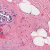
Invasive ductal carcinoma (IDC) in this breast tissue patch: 0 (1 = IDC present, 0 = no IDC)